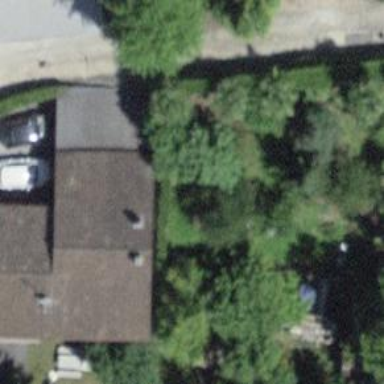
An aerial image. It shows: Detached building.